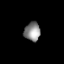
Tissue: lung
Cell type: Others
Senescence score: 0.2271
Nuclear area (px): 297
Mean DAPI intensity: 137.316